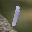
Label: 1